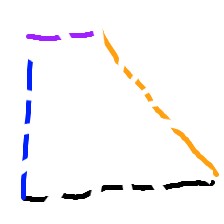
Shape: trapezoid